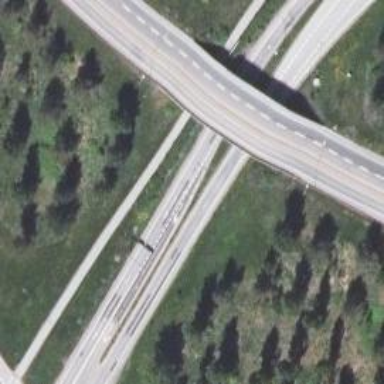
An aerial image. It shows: Asphalt road designated as trunk highway.